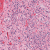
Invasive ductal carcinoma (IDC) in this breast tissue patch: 1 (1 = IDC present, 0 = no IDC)